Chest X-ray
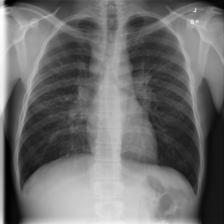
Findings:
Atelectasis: negative
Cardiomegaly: negative
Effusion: negative
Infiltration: negative
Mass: negative
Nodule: negative
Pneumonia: negative
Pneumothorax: negative
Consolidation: negative
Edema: negative
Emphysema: negative
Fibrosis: negative
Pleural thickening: negative
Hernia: negative